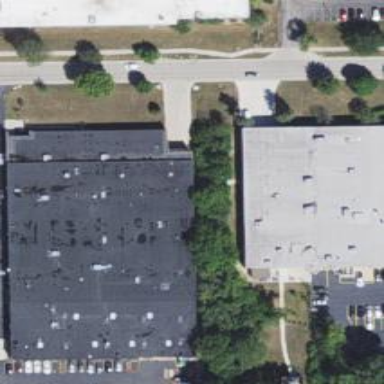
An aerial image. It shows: Industrial building.